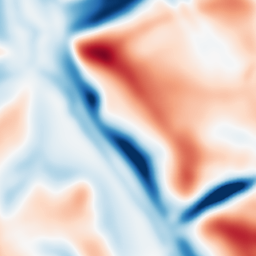
Category: multiscale
Decomposition family: dog
Decomposition parameters: sigma_low: 5
sigma_high: 20
Upsampling method: regularized
Upsampling parameters: scale: 2
lambda_reg: 0.01
Upsampling scale: 2